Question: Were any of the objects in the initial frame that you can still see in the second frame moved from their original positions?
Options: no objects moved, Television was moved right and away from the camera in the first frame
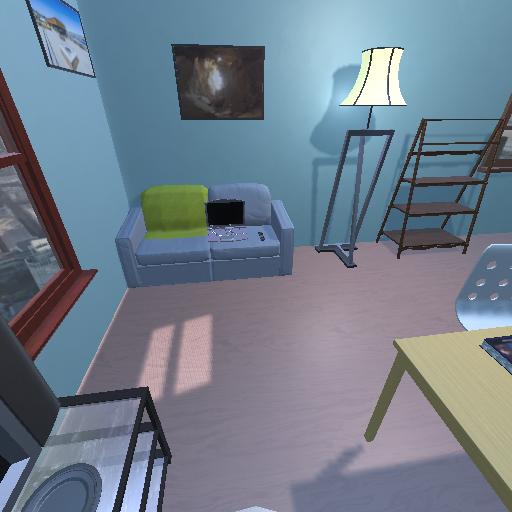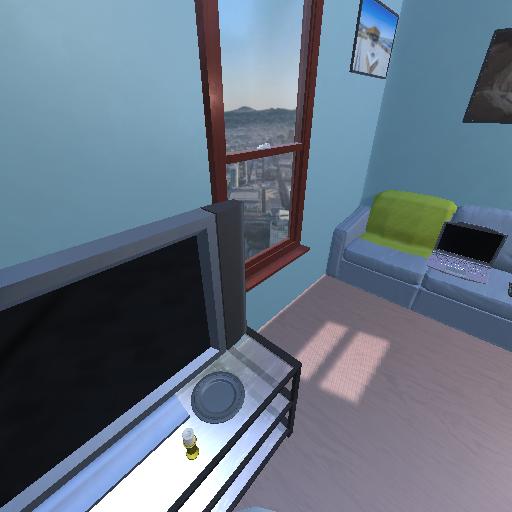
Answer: no objects moved